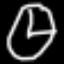
Label: clock